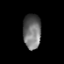
Tissue: prostate
Cell type: T cells
Senescence score: 0.2525
Nuclear area (px): 613
Mean DAPI intensity: 110.367